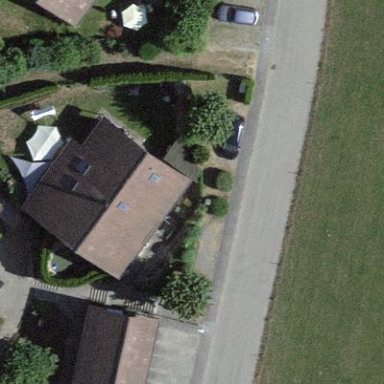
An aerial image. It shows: Terrace building.